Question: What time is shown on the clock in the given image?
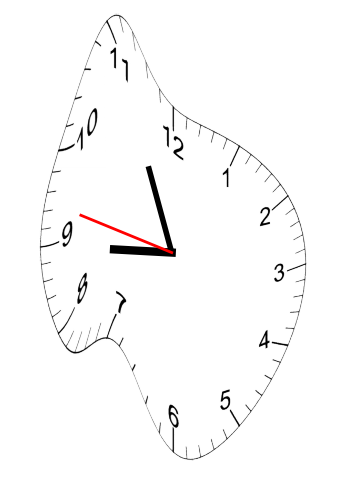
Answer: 08:55:47